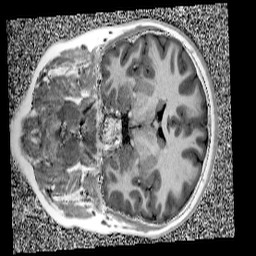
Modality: UNIT1
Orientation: coronal
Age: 9
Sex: female
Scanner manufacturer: siemens
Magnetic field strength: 3 T
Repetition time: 4 s
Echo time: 0.00303 s